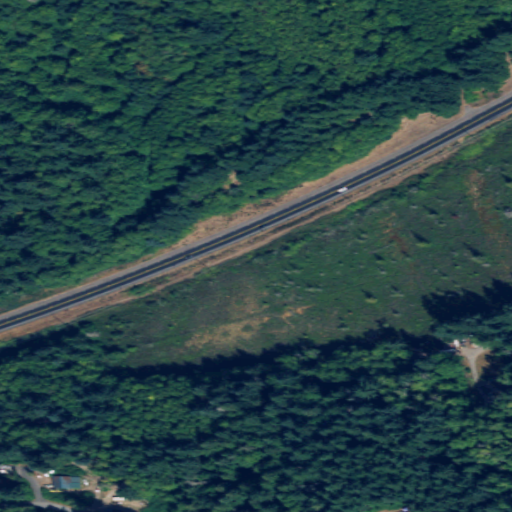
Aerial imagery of island in Washington named Whidbey Island containing evergreen forest, mixed forest, woody wetlands, low intensity development, herbaceous wetlands, and open development